Question: I need to know about one thing in databases.
I have product table with it's total inventory as seen in image

If any one have any idea that how can i do that??
Please Share it
Thanks
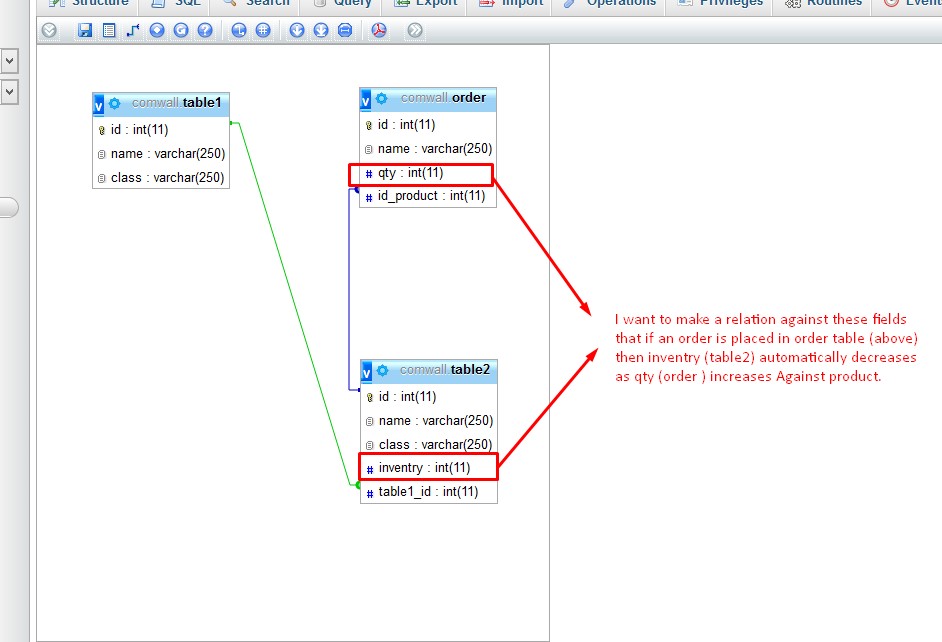
Answer: What you're asking about isn't technically a "relationship" in the technical sense when referring to relational databases. Such relations are things like having a table that refers to the "key" of another table, for instance relating a table with a customer's address to another table with the customer's order. Anyway, that's beyond the scope of what you asked about so to answer your question, you can do that in the application code or a trigger.
Triggers are features of the database that does when an INSERT, UPDATE, or DELETE happens.
Something like this should work okay with minor adjustments for table/column names:

'''
UPDATE table2 SET inventory = inventory - NEW.qty where id = NEW.id_product;
'''
Now that only covers an INSERT; you'll want to create another trigger for Event UPDATE and probably somehow handle returned inventory or cancelled orders as well, but that's probably something you'll handle at the application level rather than in a trigger.